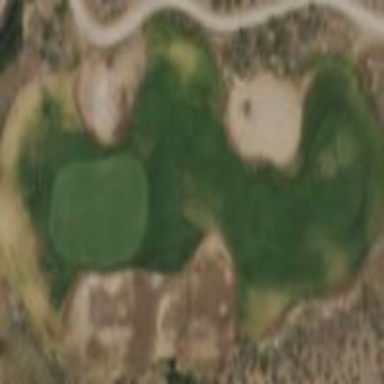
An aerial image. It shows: Rough grassy area used for golf.